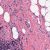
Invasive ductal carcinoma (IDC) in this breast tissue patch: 0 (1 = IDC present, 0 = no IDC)